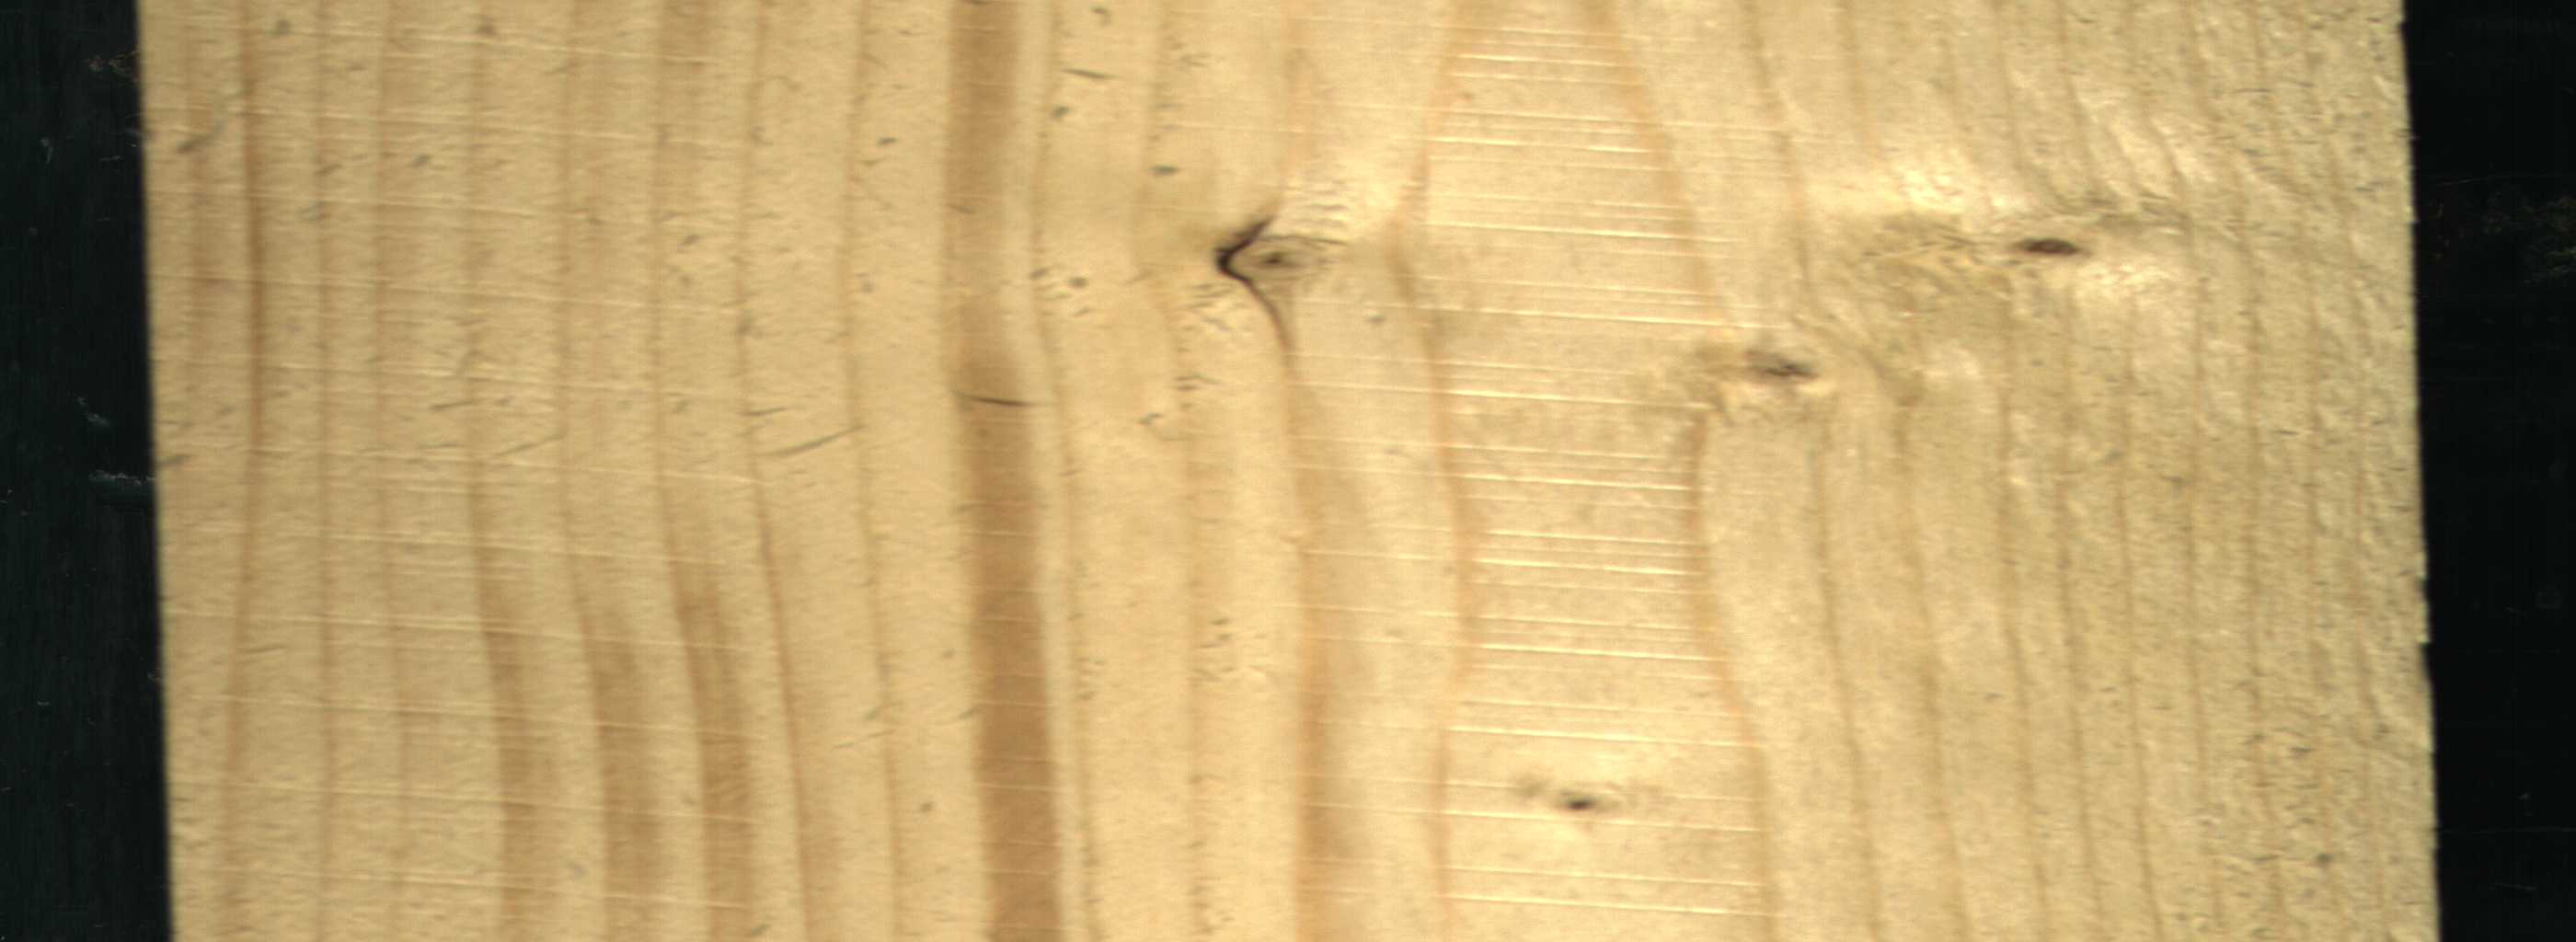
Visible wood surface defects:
Live_Knot
Live_Knot
Live_Knot
Live_Knot